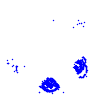
Particle: kaon